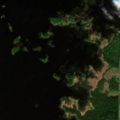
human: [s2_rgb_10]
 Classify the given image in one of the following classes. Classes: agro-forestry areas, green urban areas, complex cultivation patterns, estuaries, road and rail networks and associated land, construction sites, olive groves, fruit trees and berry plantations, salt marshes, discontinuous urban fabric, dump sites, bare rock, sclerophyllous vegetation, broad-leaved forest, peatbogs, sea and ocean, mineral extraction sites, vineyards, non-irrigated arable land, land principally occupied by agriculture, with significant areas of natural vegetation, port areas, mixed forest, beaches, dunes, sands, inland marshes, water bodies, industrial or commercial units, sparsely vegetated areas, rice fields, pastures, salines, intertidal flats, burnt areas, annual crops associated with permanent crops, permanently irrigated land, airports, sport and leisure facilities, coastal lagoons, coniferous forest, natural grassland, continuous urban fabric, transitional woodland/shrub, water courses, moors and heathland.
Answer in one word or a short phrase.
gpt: coniferous forest, mixed forest, inland marshes, water bodies